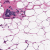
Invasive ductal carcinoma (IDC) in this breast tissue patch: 0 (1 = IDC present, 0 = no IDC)